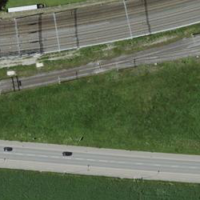
EUNIS habitat code: 57
Species observed at this site:
Milvus milvus